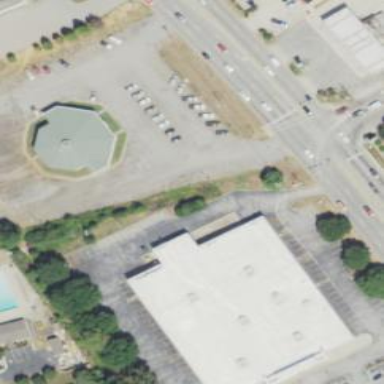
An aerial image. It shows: Retail building.